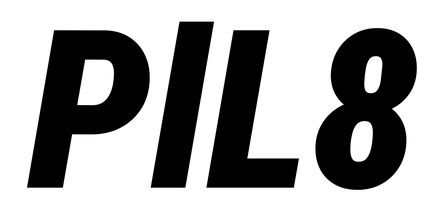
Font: Roboto-Italic_Condensed_Black_Italic